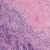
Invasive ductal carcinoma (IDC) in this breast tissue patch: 1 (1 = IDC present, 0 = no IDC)